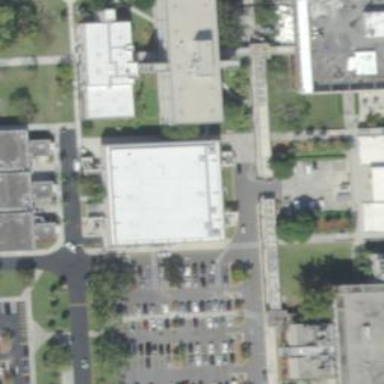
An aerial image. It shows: College building.